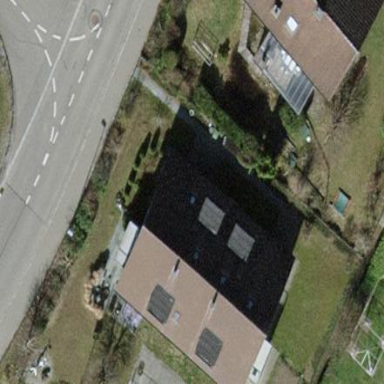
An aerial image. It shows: Terrace building.